Question: I created laravel project that work fine on my local windows pc. Once I upload to Centos7 server(via SSH), all my routes show 'Not Found 404, <URL> ' except index page. Picture below is my project structure. I remove public folder and place index.php outside.

Appreciated much for all answer.
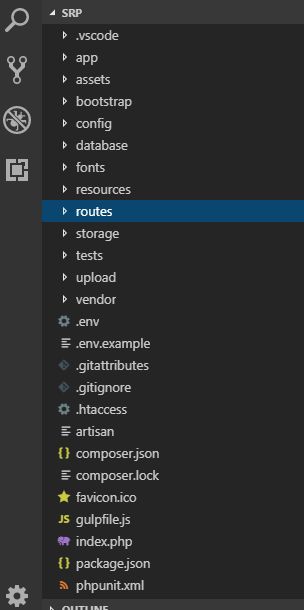
Answer: 1 Open httpd.conf
'''
sudo vim /etc/httpd/conf/httpd.conf
'''
2 Make sure the DocumentRoot is pointing to the laravel project's public directory. Add the Directory element for that path and Allowoverride All... as follows
'''
DocumentRoot "/var/www/html/laravel/public/"
<Directory "/var/www/html/laravel/public">
Allowoverride All
</Directory>
'''
3 Open .htaccess from ../laravel/public/ and make sure it has the following
'''
<IfModule mod_rewrite.c>
<IfModule mod_negotiation.c>
Options -MultiViews
</IfModule>
RewriteEngine On
# Redirect Trailing Slashes...
RewriteRule ^(.*)/$ /$1 [L,R=301]
# Handle Front Controller...
RewriteCond %{REQUEST_FILENAME} !-d
RewriteCond %{REQUEST_FILENAME} !-f
RewriteRule ^ index.php [L]
</IfModule>
'''
4 Restart httpd services
'''
sudo service httpd restart
'''